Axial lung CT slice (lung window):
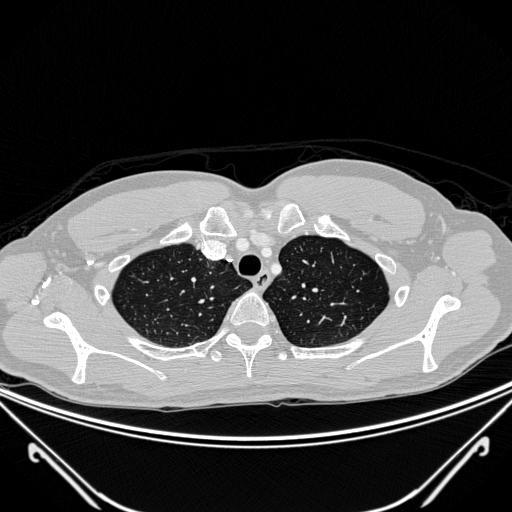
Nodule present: no